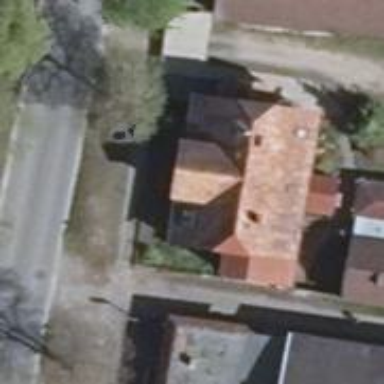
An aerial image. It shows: House with flat roof. The building has various parts.